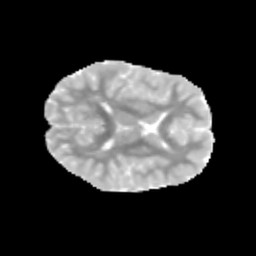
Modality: MD
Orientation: axial
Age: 10
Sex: male
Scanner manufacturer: siemens
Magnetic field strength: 3 T
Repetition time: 3.8 s
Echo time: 0.07 s